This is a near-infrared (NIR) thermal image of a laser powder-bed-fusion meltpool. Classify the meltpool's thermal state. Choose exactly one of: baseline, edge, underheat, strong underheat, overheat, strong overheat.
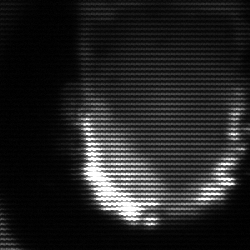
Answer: baseline